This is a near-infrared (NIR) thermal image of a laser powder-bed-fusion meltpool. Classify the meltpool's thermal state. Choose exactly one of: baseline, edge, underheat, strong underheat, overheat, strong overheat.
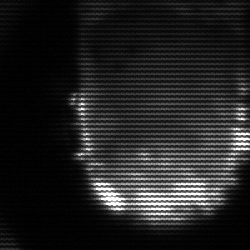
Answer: baseline